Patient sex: F
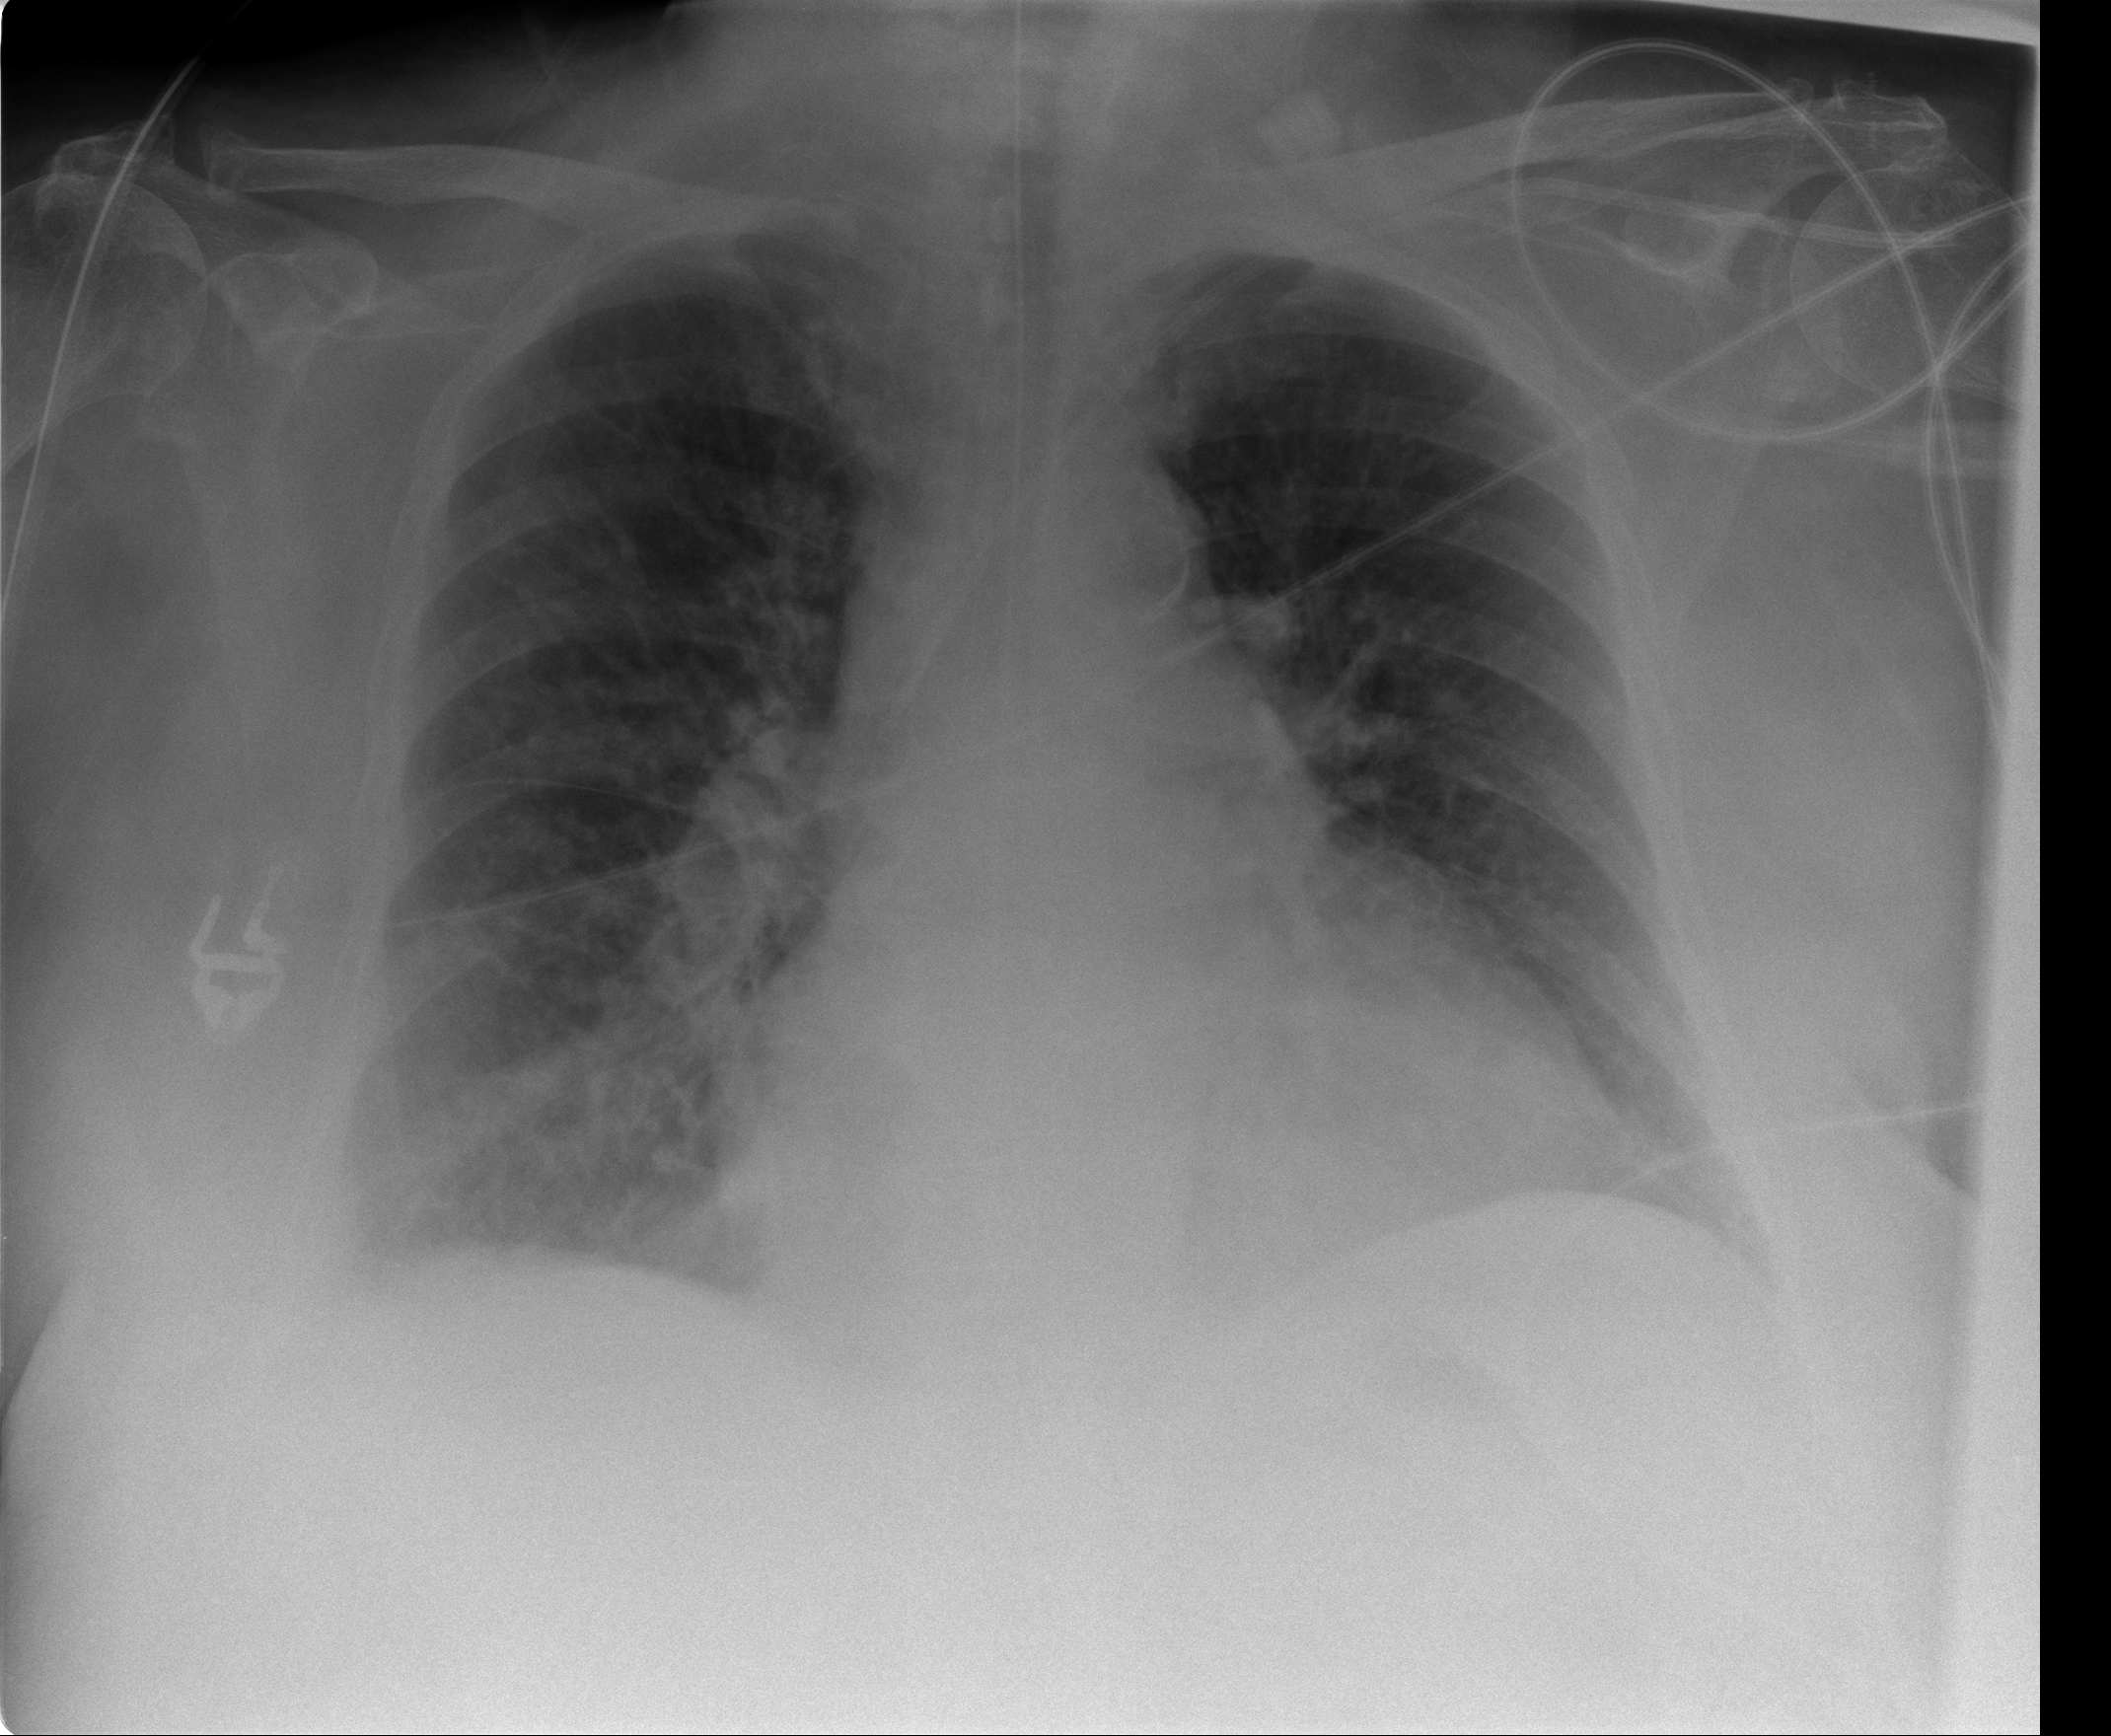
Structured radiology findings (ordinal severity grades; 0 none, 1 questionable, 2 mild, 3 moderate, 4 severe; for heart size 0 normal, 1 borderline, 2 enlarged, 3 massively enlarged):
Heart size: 2
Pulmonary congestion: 2
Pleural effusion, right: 2
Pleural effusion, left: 0
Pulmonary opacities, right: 2
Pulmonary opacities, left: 0
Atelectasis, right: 2
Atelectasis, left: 1